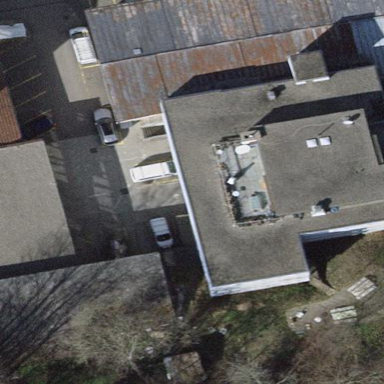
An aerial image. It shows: Commercial building.